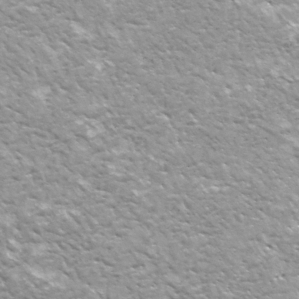
Label: frost